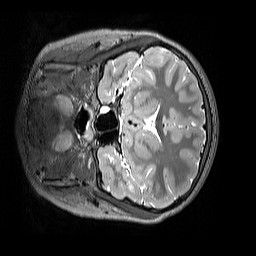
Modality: T2w
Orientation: coronal
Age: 9
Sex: female
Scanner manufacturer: siemens
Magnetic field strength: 3 T
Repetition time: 3.2 s
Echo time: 0.408 s